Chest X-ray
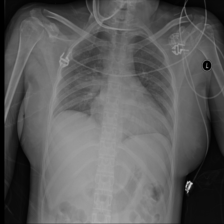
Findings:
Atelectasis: negative
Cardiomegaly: negative
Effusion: negative
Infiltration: negative
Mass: negative
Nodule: negative
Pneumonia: negative
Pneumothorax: negative
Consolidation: positive
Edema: negative
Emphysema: negative
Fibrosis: negative
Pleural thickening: negative
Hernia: negative